Question: Any idea how to listen to/hook drop event to the WYSIHTML5 editor?
The thing I want is... I have wysihtml5 and under it images uploaded by the user(as seen in the attachment), when I drag and drop one of the imags to the wysihtml5, it inserts it(which I suppose is just a default feature of the browser, just as when you drag any link to any textarea/text input), but with the same src as the source image was, and that's the thumbnail resolution, and I'd rather want something bigger. So I thought I'd hook up a drop event and get the image source from, say, data-big-src attribute of the thumbnail.
I tried
'''
editor.on("drop", function() {
console.log("fsdf");
});
'''
where editor was instance of wysihtml5, tried to add listener to the original textarea as well, none of it worked/fired, any tips?

// edit
paste / paste:composer
is probably what I'm looking for, but it doesn't return the dropped object....
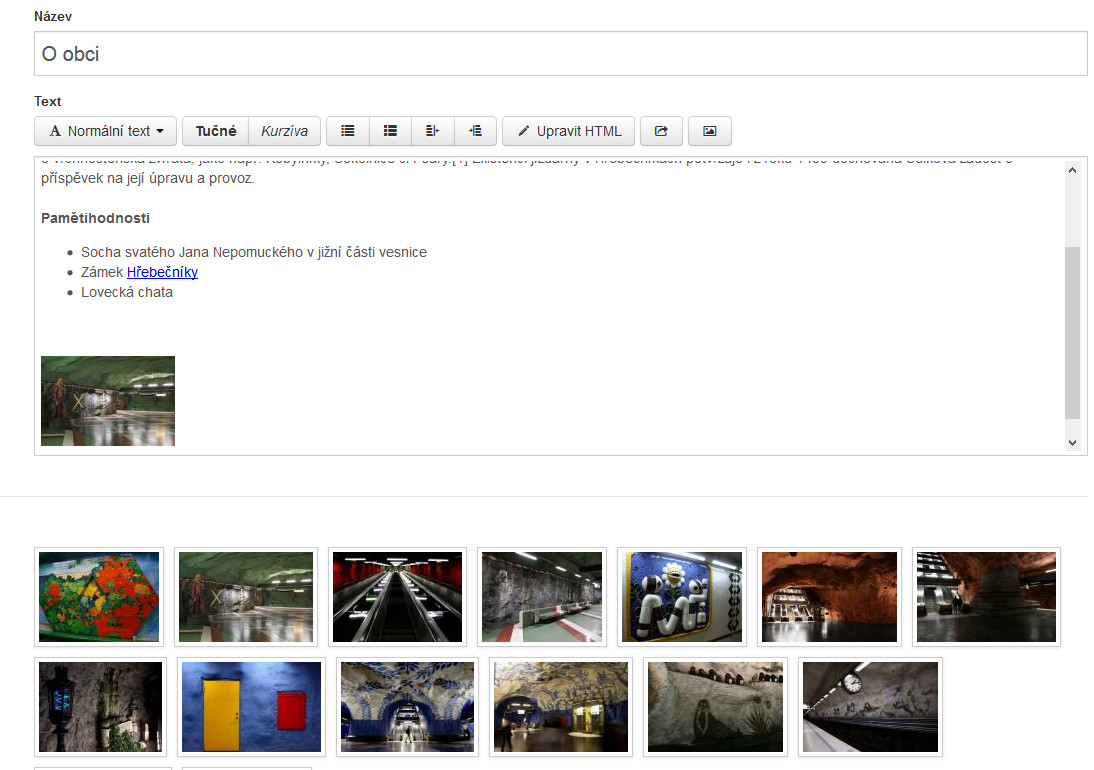
Answer: So even with paste event, I wasn't able to do anything, so I had to hack my way around, which meant changing inside of dom.observe(element, pasteEvents, function()) function, specificaly what I had to do was
change
'''
if (dataTransfer && browser.supportsDataTransfer())
'''
to
'''
if (dataTransfer && browser.supportsDataTransfer() || dataTransfer && $(dataTransfer.getData("text/html")).is("img"))
'''
because apparently firefox return false to browser.supportsDataTransfer() function
then change inside of if(data) to
'''
if (data) {
if ($(data).is("img")) {
event.preventDefault();
var _myImgElement = $(data);
that.commands.exec("insertImage", _myImgElement.data("src"));
} else {
element.focus();
that.commands.exec("insertHTML", data);
that.parent.fire("paste").fire("paste:composer");
event.stopPropagation();
event.preventDefault();
}
} else {
setTimeout(function() {
that.parent.fire("paste").fire("paste:composer");
}, 0);
}
});
'''
in which I test if the element being inserted is actually image, then get its data-src attribute, which contains url to my full size image and then exec the insertImage command..
It's very clunky though, it will break when I update wysihtml5 to latest version etc, can we have some sort of api for this? Or is there already and I didn't figure it out.